Question: How would you implement this with d3.js:

I started with sunburst diagram, but how to handle pics around circle? How to rotate them? etc. (assume each cheese has its png pic)
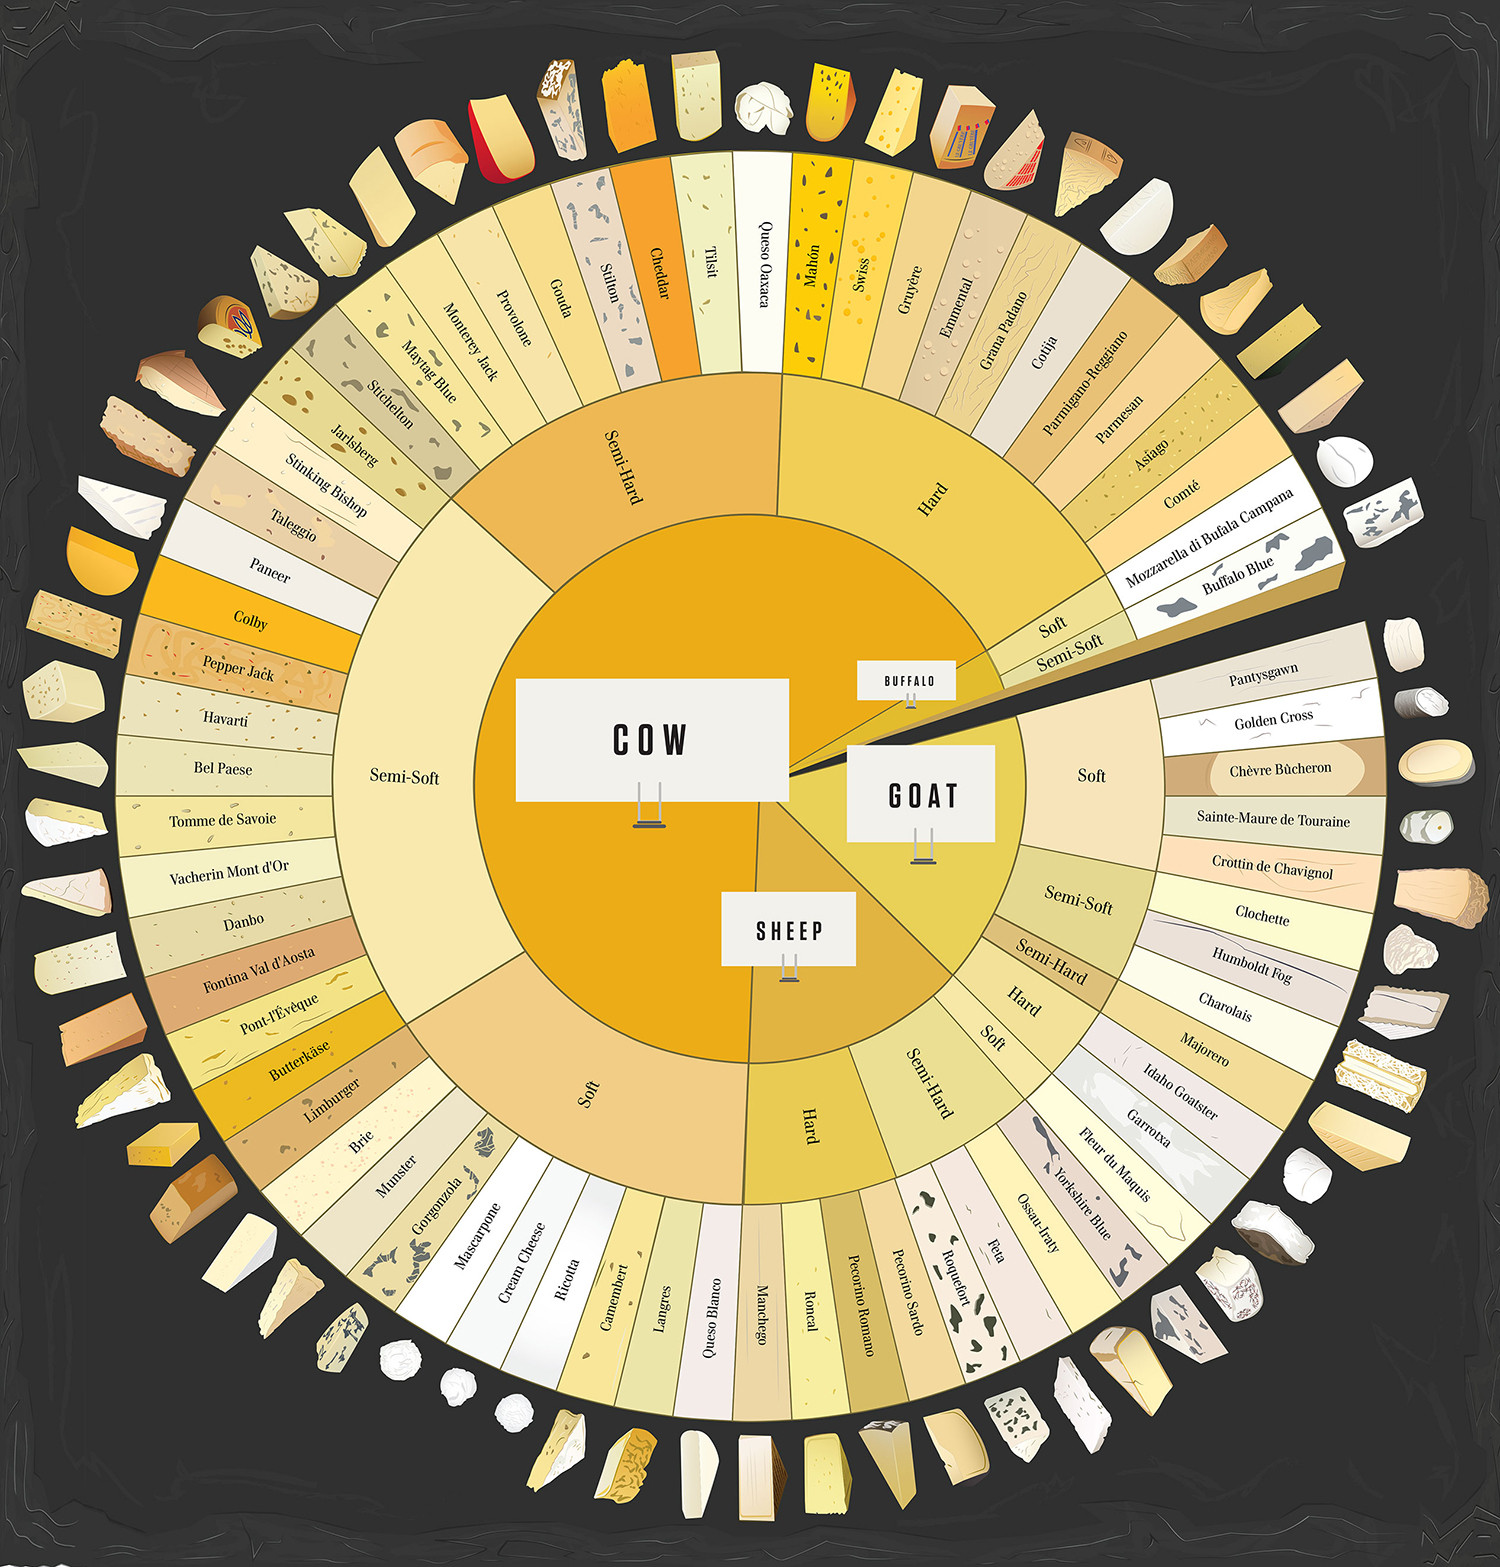
Answer: To add images, you can use the <URL>. The elements added in this way can be translated and rotated in the usual manner. The code you're going to need is essentially the same as for a pie chart with rotated labels, for which you should be able to find plenty of examples.
Here's a quick and dirty <URL> that demonstrates the technique.